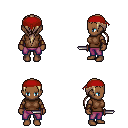
a pixel art fantasy rpg character, female body template, human, dark skin, brown sleeveless shirt, magenta pants, white blonde ponytail hairstyle, red bandana, cloth bracers, dagger, four views (front, back, left, right), 2x2 character sprite sheet, small pixel art, hard edges, no anti-aliasing